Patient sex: M
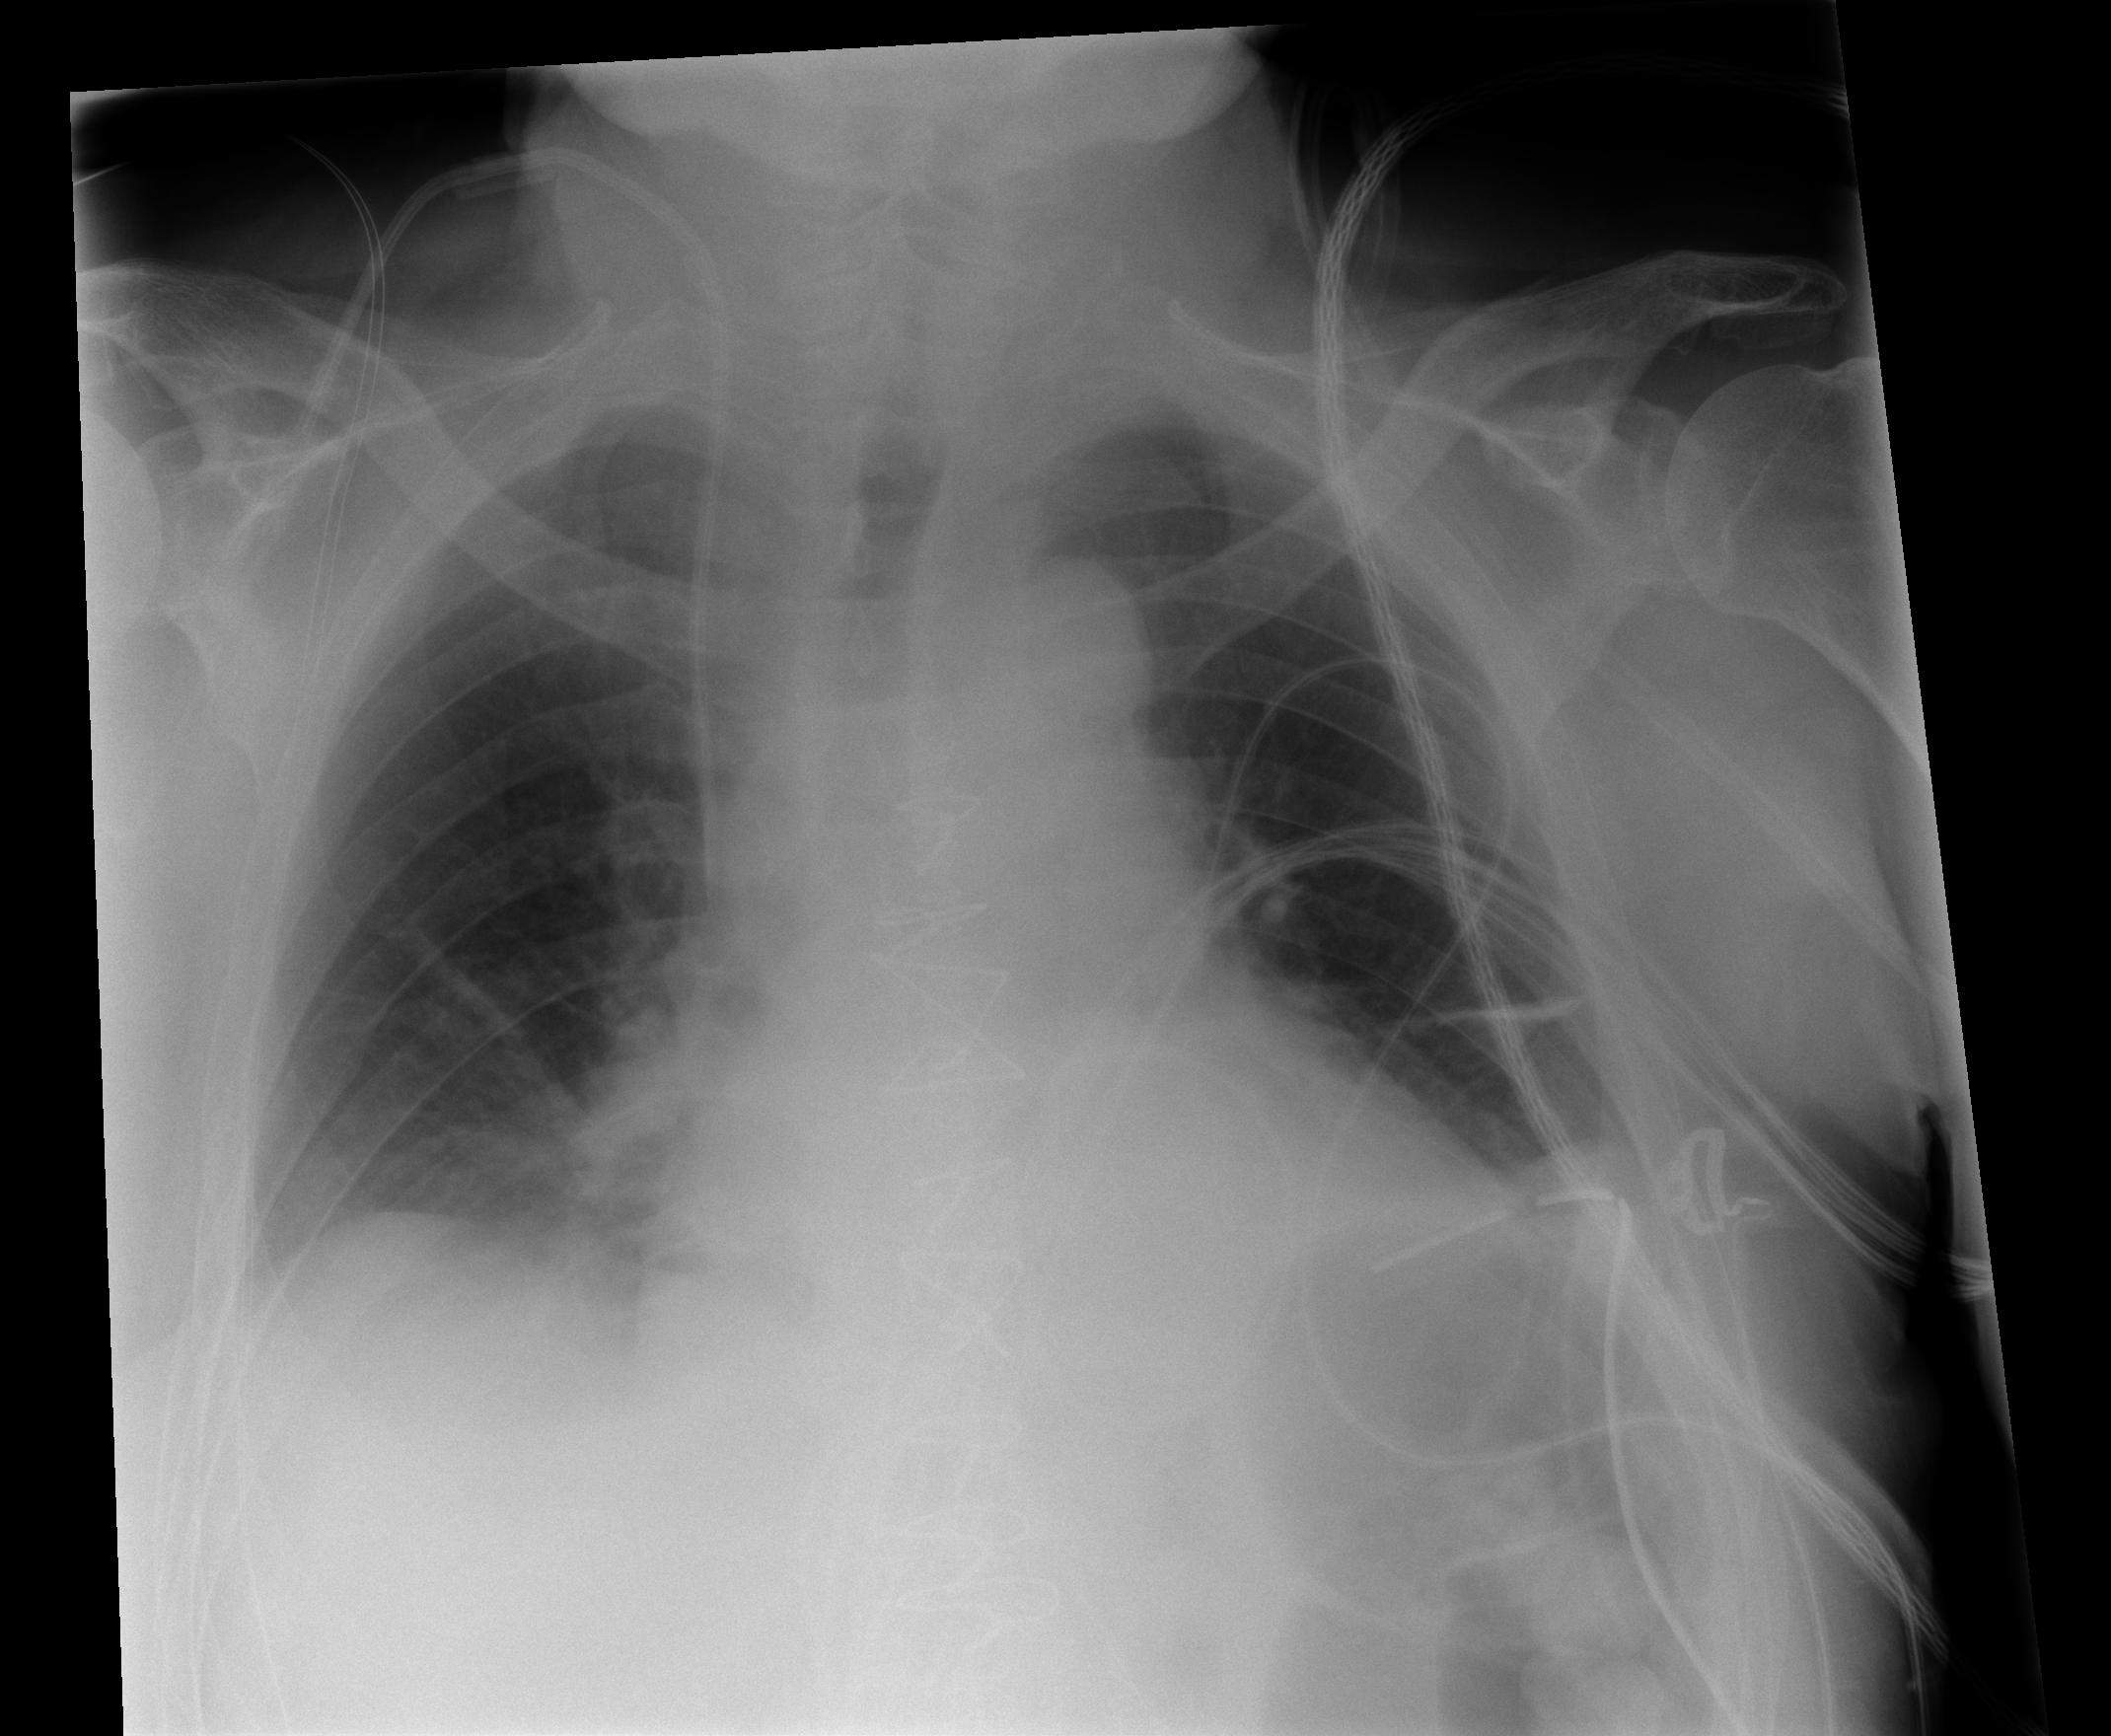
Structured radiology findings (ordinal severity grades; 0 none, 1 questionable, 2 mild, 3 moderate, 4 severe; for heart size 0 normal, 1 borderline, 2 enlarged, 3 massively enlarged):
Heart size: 0
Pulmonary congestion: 0
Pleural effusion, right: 0
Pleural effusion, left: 0
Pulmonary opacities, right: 0
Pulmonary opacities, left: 0
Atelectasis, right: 2
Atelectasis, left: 2